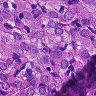
Metastatic tissue present: yes